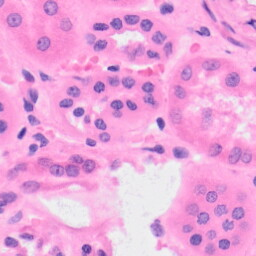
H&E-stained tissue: Kidney